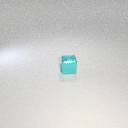
small cyan metal cube